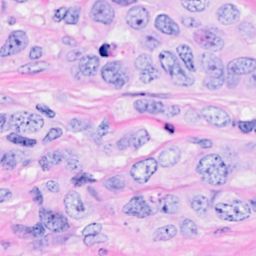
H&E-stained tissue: Breast